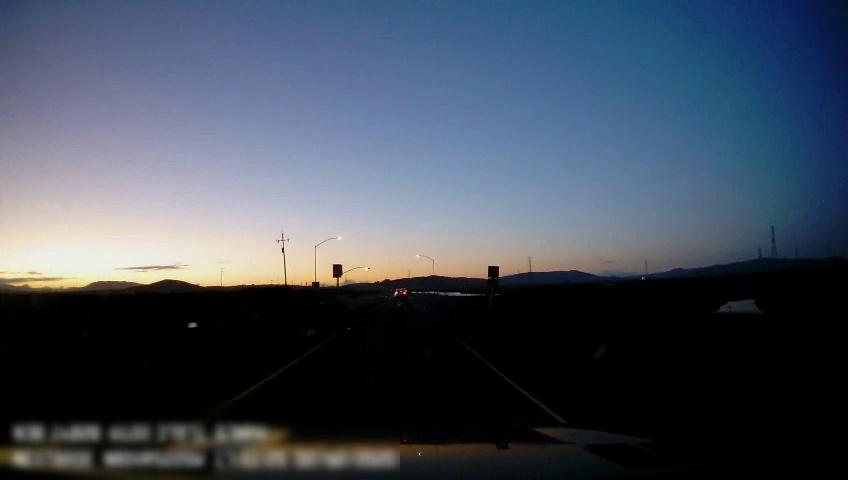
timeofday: Dusk/Dawn/Twilight
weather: Sunny
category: Drivable Space
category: Vehicles | Car
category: Lanes | Current Lane
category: Lanes | Current Lane
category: Traffic | Signs
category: Traffic | Signs